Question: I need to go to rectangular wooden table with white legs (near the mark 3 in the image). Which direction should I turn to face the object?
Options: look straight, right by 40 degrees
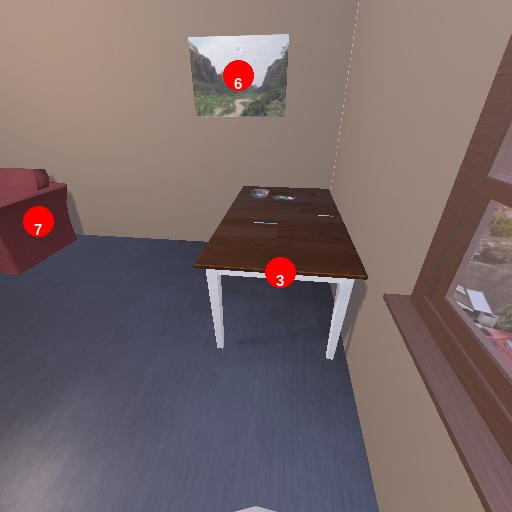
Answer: look straight